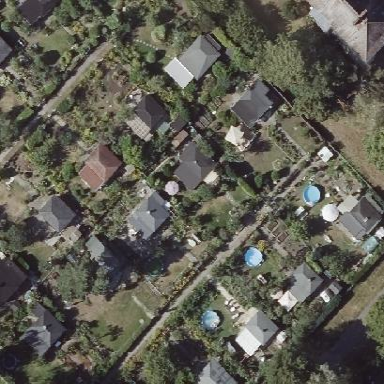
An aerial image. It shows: Plot in the allotments.